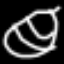
Label: leaf